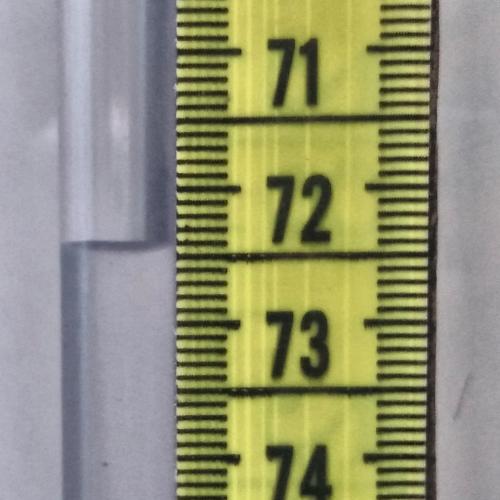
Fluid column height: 72.4 cm